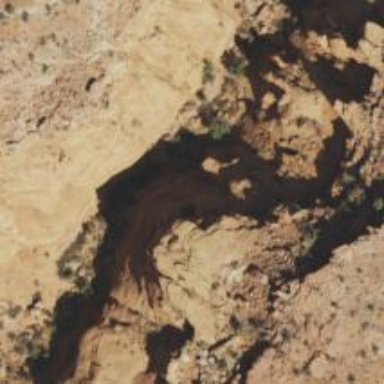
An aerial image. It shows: Natural cliff.